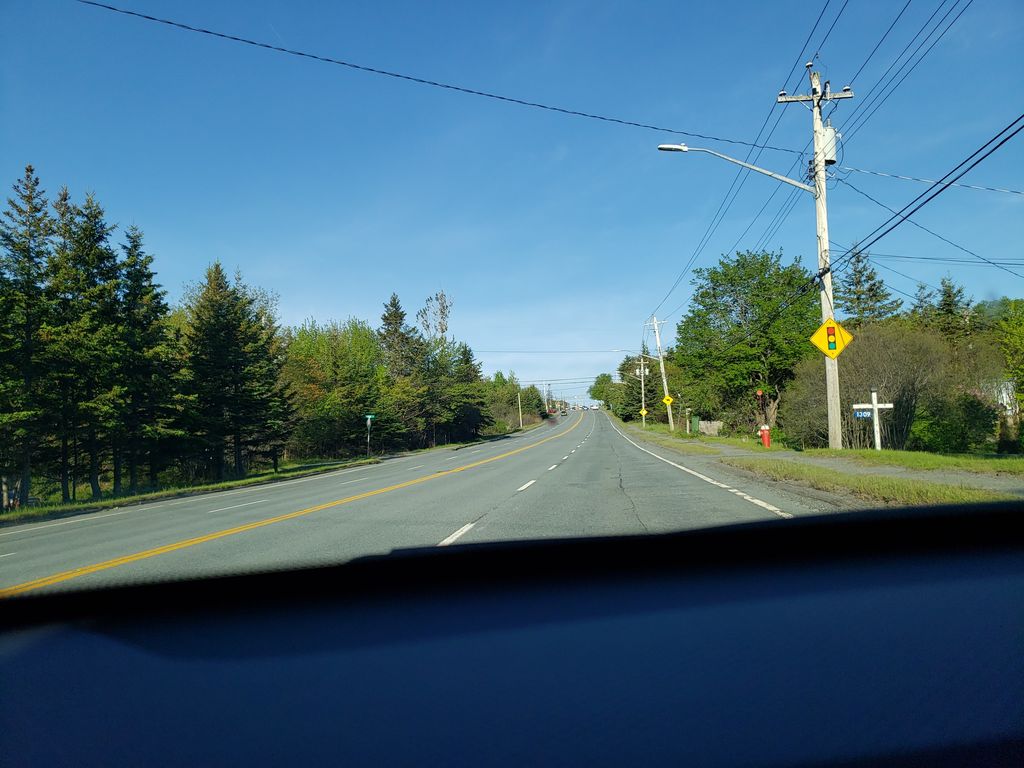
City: halifax